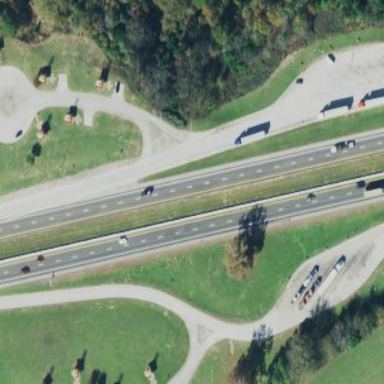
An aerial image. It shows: Rest area along the road with picnic tables.